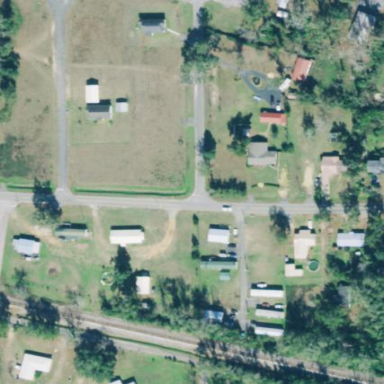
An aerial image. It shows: Residential area in rural setting.